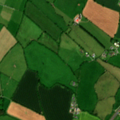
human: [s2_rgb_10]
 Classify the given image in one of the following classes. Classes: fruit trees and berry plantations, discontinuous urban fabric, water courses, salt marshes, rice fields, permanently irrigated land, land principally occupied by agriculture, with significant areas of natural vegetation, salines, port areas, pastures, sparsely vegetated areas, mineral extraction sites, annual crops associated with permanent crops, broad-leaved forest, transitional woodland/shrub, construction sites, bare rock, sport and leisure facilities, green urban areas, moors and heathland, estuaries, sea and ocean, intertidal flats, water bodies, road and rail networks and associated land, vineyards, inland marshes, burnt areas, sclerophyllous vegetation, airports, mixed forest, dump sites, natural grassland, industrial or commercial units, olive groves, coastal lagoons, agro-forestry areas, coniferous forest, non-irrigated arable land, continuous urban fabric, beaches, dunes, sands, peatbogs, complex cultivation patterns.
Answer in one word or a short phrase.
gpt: non-irrigated arable land, pastures